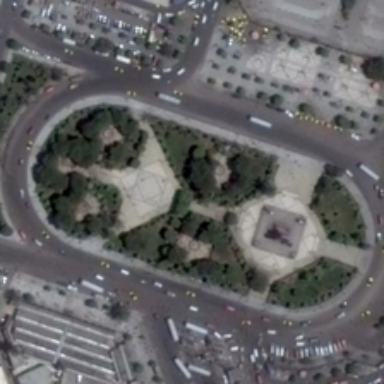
Round the square is a wide road .